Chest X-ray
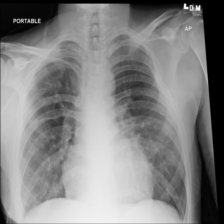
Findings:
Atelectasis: negative
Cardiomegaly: negative
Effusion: negative
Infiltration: negative
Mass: negative
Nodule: negative
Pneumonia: negative
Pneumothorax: negative
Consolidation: negative
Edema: negative
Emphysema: negative
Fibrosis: positive
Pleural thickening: negative
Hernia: negative